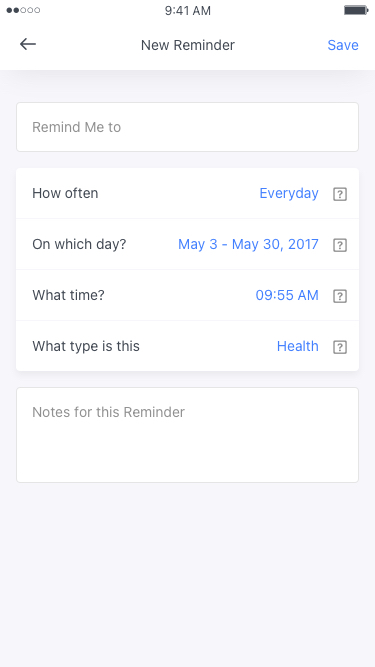
Text in this UI design:
Reminder Details